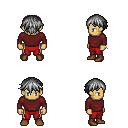
a pixel art fantasy rpg character, male body template, human, tanned skin, maroon long-sleeve shirt, red pants, gray short bangs hairstyle, bracelets, brown shoes, four views (front, back, left, right), 2x2 character sprite sheet, small pixel art, hard edges, no anti-aliasing